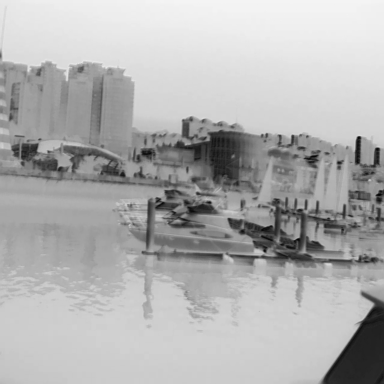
There are eight objects shown in the infrared image, including four canoes, and four sailboats.